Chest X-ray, AP view. Patient: 31 years old, sex F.
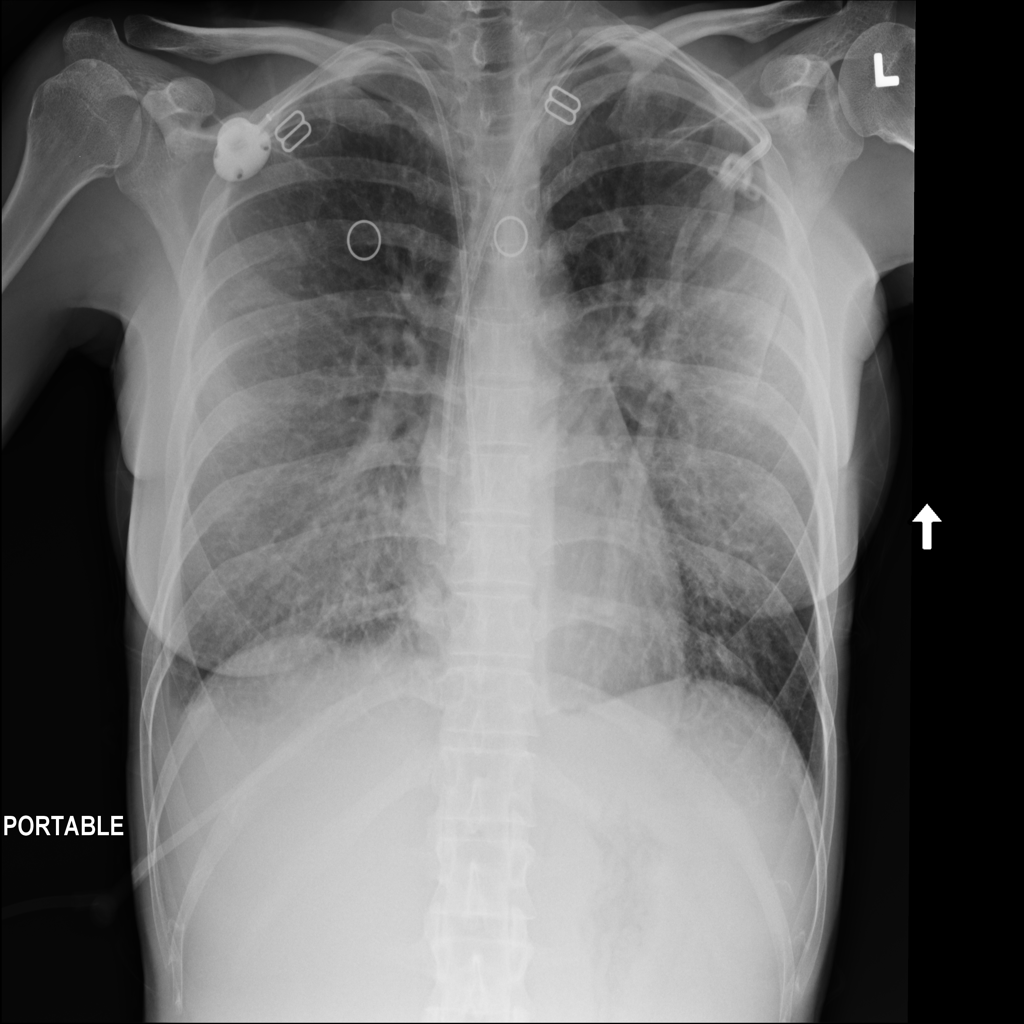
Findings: Effusion